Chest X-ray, PA view. Patient: 46 years old, sex M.
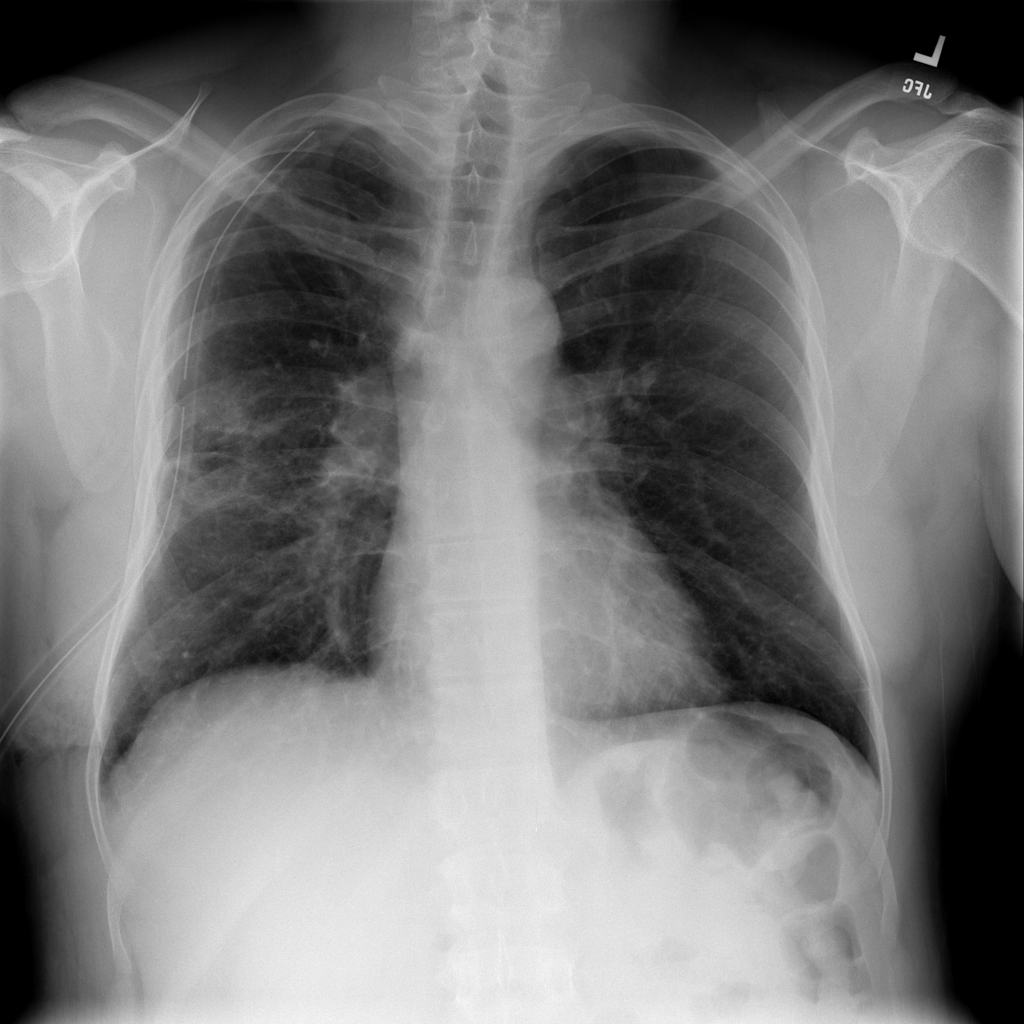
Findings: Emphysema